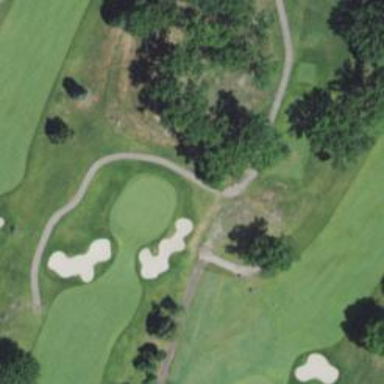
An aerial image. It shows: Path for golf carts.